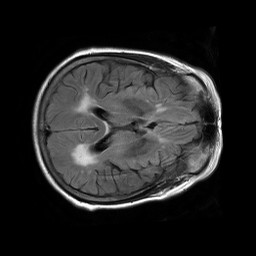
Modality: FLAIR
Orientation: axial
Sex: female
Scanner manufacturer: philips
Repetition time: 11 s
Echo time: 0.125 s